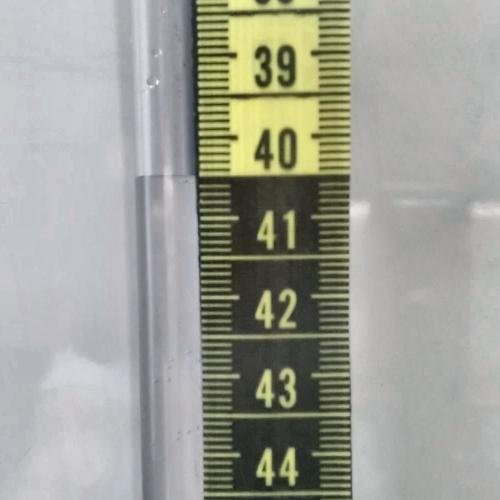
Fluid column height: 40.5 cm